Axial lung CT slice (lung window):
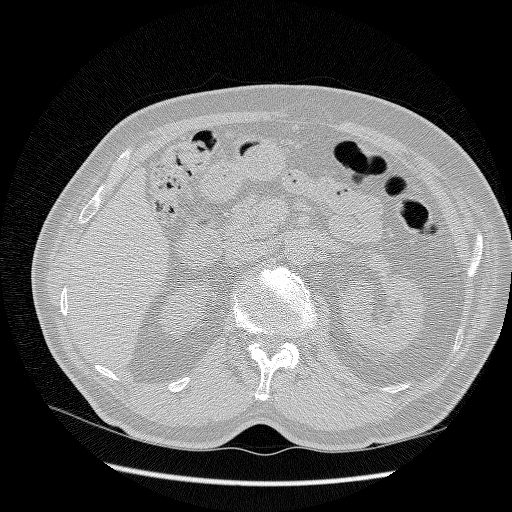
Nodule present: no